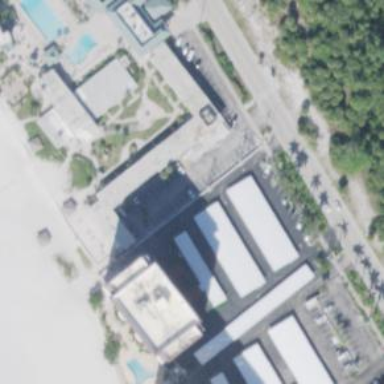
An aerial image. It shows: Hotel building.